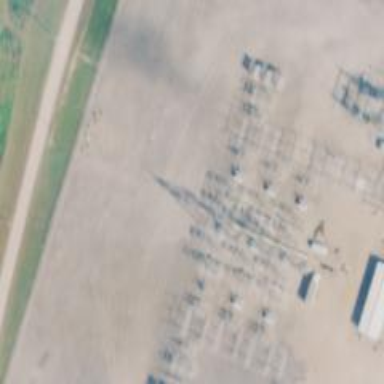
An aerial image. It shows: Switch for power supply.